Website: bh-photo
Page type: account-selection
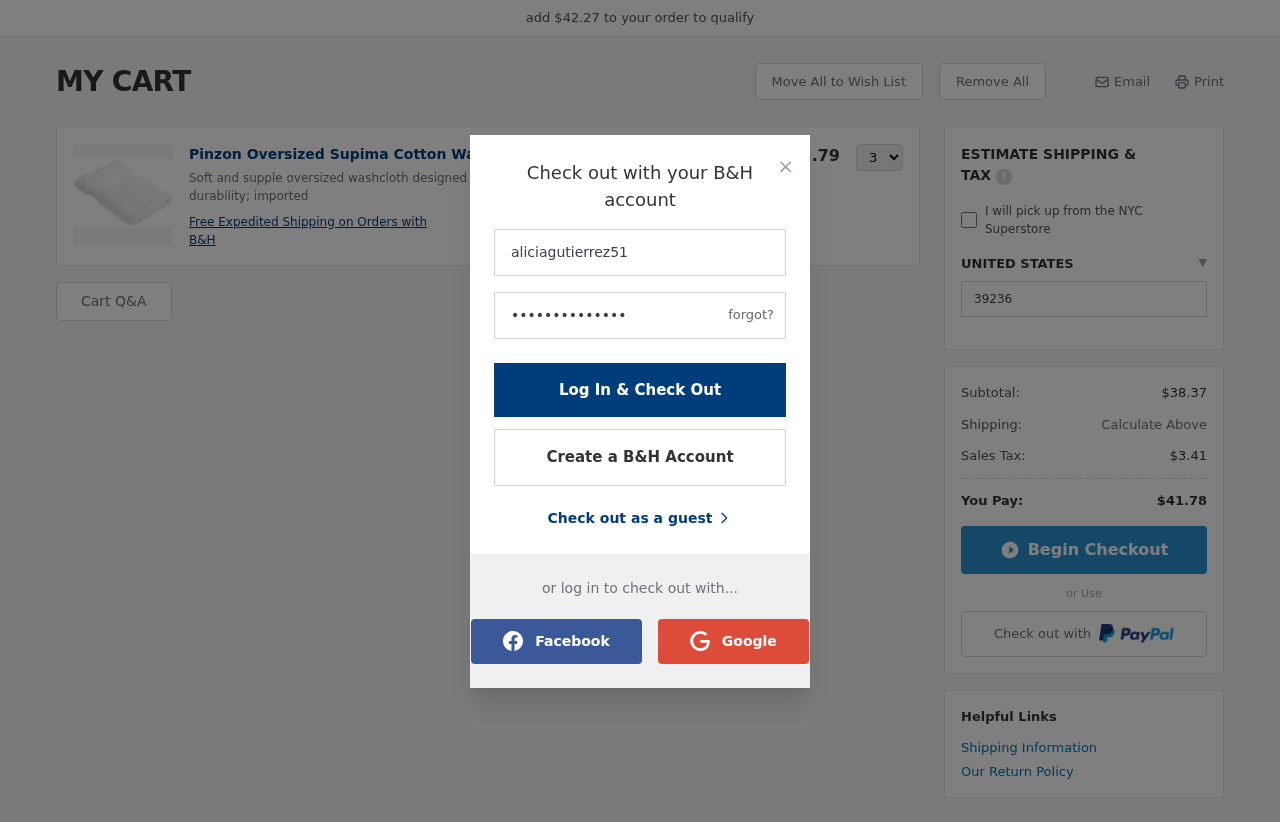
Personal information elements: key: PII_COUNTRY
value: UNITED STATES
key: PII_LOGIN_USERNAME
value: aliciagutierrez51
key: PII_POSTCODE
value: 39236
Product elements: key: PRODUCT1_DESC
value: Soft and supple oversized washcloth designed for great absorbency and durability; imported
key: PRODUCT1_NAME
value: Pinzon Oversized Supima Cotton Wash Cloth, White
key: PRODUCT1_PRICE
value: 12.79
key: PRODUCT1_QUANTITY
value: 3
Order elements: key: ORDER_SUBTOTAL
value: $38.37
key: ORDER_TAX
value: $3.41
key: ORDER_TOTAL
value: $41.78
Other elements: key: AMOUNT_TO_QUALIFY
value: $42.27